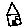
Label: house